Aerial crown-view tile of a tropical tree (Barro Colorado Island, Panama), acquired 20250217:
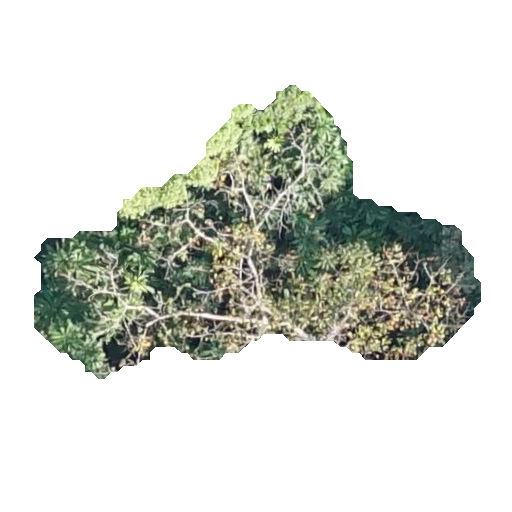
Species: Spondias mombin
GBIF accepted scientific name: Spondias mombin
Crown area: 110.11 m²